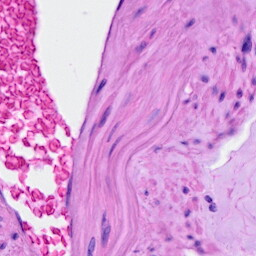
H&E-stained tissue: Ovarian